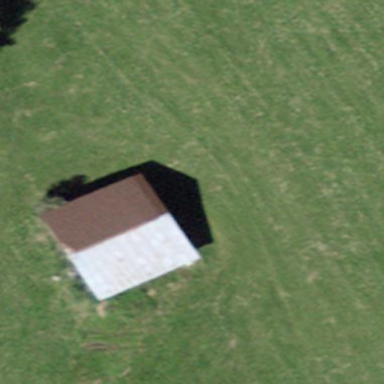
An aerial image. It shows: Barn.